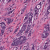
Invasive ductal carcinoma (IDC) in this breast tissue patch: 1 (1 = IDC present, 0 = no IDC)